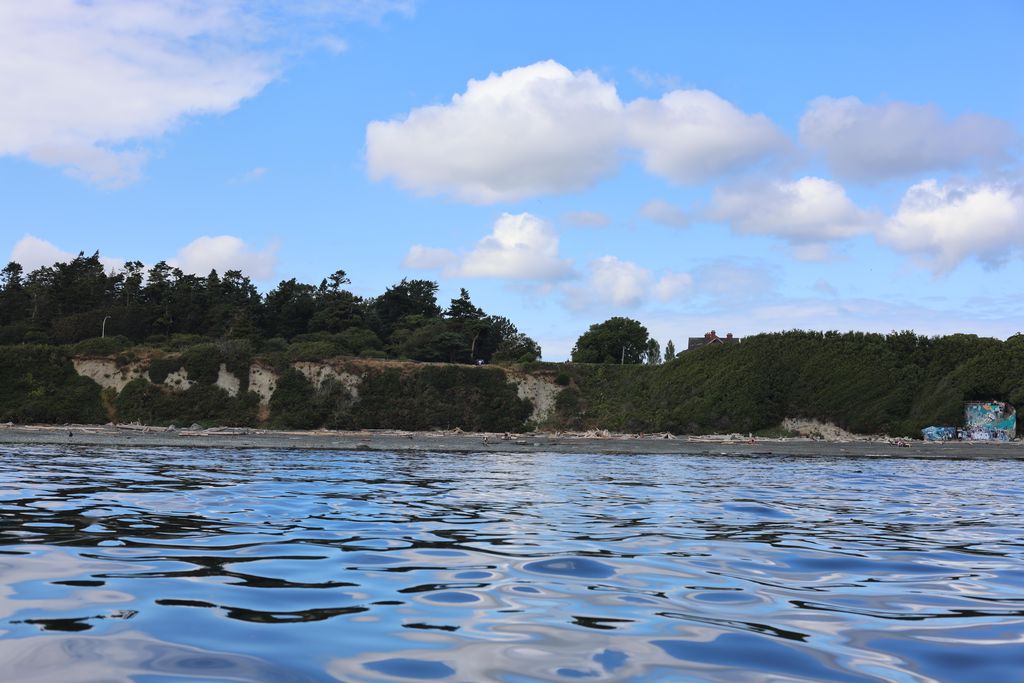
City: victoria